Question: I have data in mysql database and I want to be able to read that data in php array and use it for google geolocation.
So for this example I want to use only 'SELECT *' statement, as I will not be bothering you with some parameters...
What I want to achieve is to get marked line from point A to point B ( depending where GPS location was saved )
This is the link what I want to have on my map: <URL> in this example there are only 4 data in the array I want to have it more.
So now we can get back to the code. This is my PHP script for connecting to mysql. I have been using mysqli as I will have stored procedures later one in the database, so don't get confused.
'''
class dbMySql
{
static function Exec($query) {
// open database
$conn = mysqli_connect(
$GLOBALS['cfg_db_Server'],
$GLOBALS['cfg_db_User'],
$GLOBALS['cfg_db_Pass']
);
if($conn === false)
{
throw new Exception(mysqli_connect_error());
}
mysqli_select_db($conn,$GLOBALS['cfg_db_Name']);
$result = mysqli_query($conn,$query);
if(is_bool($result) && !$result)
{
$error = mysqli_error($conn);
mysqli_close($conn);
throw new Exception($error);
}
mysqli_close($conn);
return $result;
}
}
'''
How to connect this php script to code that is example on google API page, and insert my array values when button is clicked instead of the fixed ones:
'''
<!DOCTYPE html>
<html>
<head>
<meta name="viewport" content="initial-scale=1.0, user-scalable=no" />
<script type="text/javascript"
src="http://maps.googleapis.com/maps/api/js?key=KEY&sensor=true">
</script>
<script type="text/javascript">
function initialize() {
var myLatLng = new google.maps.LatLng(0, -180);
var myOptions = {
zoom: 3,
center: myLatLng,
mapTypeId: google.maps.MapTypeId.TERRAIN
};
var map = new google.maps.Map(document.getElementById("map_canvas"),
myOptions);
var flightPlanCoordinates = [
new google.maps.LatLng(37.772323, -122.214897),
new google.maps.LatLng(21.291982, -157.821856),
new google.maps.LatLng(-18.142599, 178.431),
new google.maps.LatLng(-27.46758, 153.027892)
];
var flightPath = new google.maps.Polyline({
path: flightPlanCoordinates,
strokeColor: "#FF0000",
strokeOpacity: 1.0,
strokeWeight: 2
});
flightPath.setMap(map);
}
</script>
</head>
<body onload="initialize()">
<div id="map_canvas" style="width:100%; height:80%"></div>
<div><button type="button">Click Me!</button></div>
</body>
</html>
'''
EDIT:
this is what I get when I do your code:

EDIT2:
'''
<!DOCTYPE html>
<html>
<head>
<meta name="viewport" content="initial-scale=1.0, user-scalable=no" />
<style type="text/css">
html { height: 100% }
body { height: 100%; margin: 0; padding: 0 }
#map_canvas { height: 100% }
</style>
<script type="text/javascript"
src="http://maps.googleapis.com/maps/api/js?key=key&sensor=true">
</script>
<script type="text/javascript">
function initialize() {
var myLatLng = new google.maps.LatLng(0, 180);
var myOptions = {
zoom: 3,
center: myLatLng,
mapTypeId: google.maps.MapTypeId.TERRAIN
};
var map = new google.maps.Map(document.getElementById("map_canvas"),
myOptions);
var flightPlanCoordinates = [ <?php echo implode(',', $coordinates) ?> ];
];
var flightPath = new google.maps.Polyline({
path: flightPlanCoordinates,
strokeColor: "#FF0000",
strokeOpacity: 1.0,
strokeWeight: 2
});
flightPath.setMap(map);
}
</script>
</script>
<?PHP
class dbMySql {
static function Exec($query) {
// open database
$conn = mysqli_connect('localhost','root','*****');
if($conn === false) {
throw new Exception(mysqli_connect_error());
}
mysqli_select_db($conn,'data_gps');
$result = mysqli_query($conn,$query);
if(is_bool($result) && !$result) {
$error = mysqli_error($conn);
mysqli_close($conn);
throw new Exception($error);
}
mysqli_close($conn);
return $result;
}
}
$coordinates = array();
$result = dbMySql::Exec('SELECT lat,lng FROM data');
while ($row = mysqli_fetch_assoc($result))
$coordinates[] = 'new google.maps.LatLng(' . $row['lat'] . ', ' . $row['lng'] . ')' ;
?>
</script>
</head>
<body onload="initialize()">
<div id="map_canvas" style="width:100%; height:80%"></div>
<div><button type="button">Click Me!</button></div>
</body>
</html>
'''
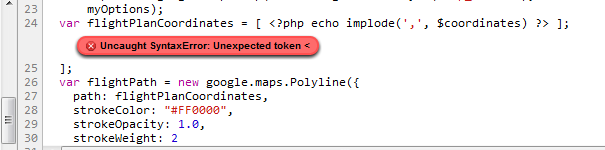
Answer: Im guessing that you need to iterate between the results and then echo them into the javascript.
Im assuming you have the lat and lng stored in your database.
'''
$coordinates = array();
$result = dbMySql::Exec('SELECT lat, lng FROM table WHERE id = 1');
while ($row = mysqli_fetch_assoc($result))
$coordinates[] = 'new google.maps.LatLng(' . $row['lat'] . ', ' . $row['lng'] . ')';
'''
And then on your javascript section
'''
var flightPlanCoordinates = [ <?php echo implode(',', $coordinates) ?> ];
'''
Edit:
'''
<!DOCTYPE html>
<?PHP
class dbMySql {
static function Exec($query) {
// open database
$conn = mysqli_connect('localhost','root','*****');
if($conn === false) {
throw new Exception(mysqli_connect_error());
}
mysqli_select_db($conn,'data_gps');
$result = mysqli_query($conn,$query);
if(is_bool($result) && !$result) {
$error = mysqli_error($conn);
mysqli_close($conn);
throw new Exception($error);
}
//mysqli_close($conn);
return $result;
}
}
$coordinates = array();
$result = dbMySql::Exec('SELECT lat,lng FROM data');
while ($row = mysqli_fetch_assoc($result))
$coordinates[] = 'new google.maps.LatLng(' . $row['lat'] . ', ' . $row['lng'] . ')';
?>
<html>
<head>
<meta name="viewport" content="initial-scale=1.0, user-scalable=no" />
<style type="text/css">
html { height: 100% }
body { height: 100%; margin: 0; padding: 0 }
#map_canvas { height: 100% }
</style>
<script type="text/javascript"
src="http://maps.googleapis.com/maps/api/js?key=key&sensor=true">
</script>
<script type="text/javascript">
function initialize() {
var myLatLng = new google.maps.LatLng(0, 180);
var myOptions = {
zoom: 3,
center: myLatLng,
mapTypeId: google.maps.MapTypeId.TERRAIN
};
var map = new google.maps.Map(document.getElementById("map_canvas"),
myOptions);
var flightPlanCoordinates = [<?php echo implode(',', $coordinates) ?>];
var flightPath = new google.maps.Polyline({
path: flightPlanCoordinates,
strokeColor: "#FF0000",
strokeOpacity: 1.0,
strokeWeight: 2
});
flightPath.setMap(map);
}
</script>
</head>
<body onload="initialize()">
<div id="map_canvas" style="width:100%; height:80%"></div>
<div><button type="button">Click Me!</button></div>
</body>
</html>
'''